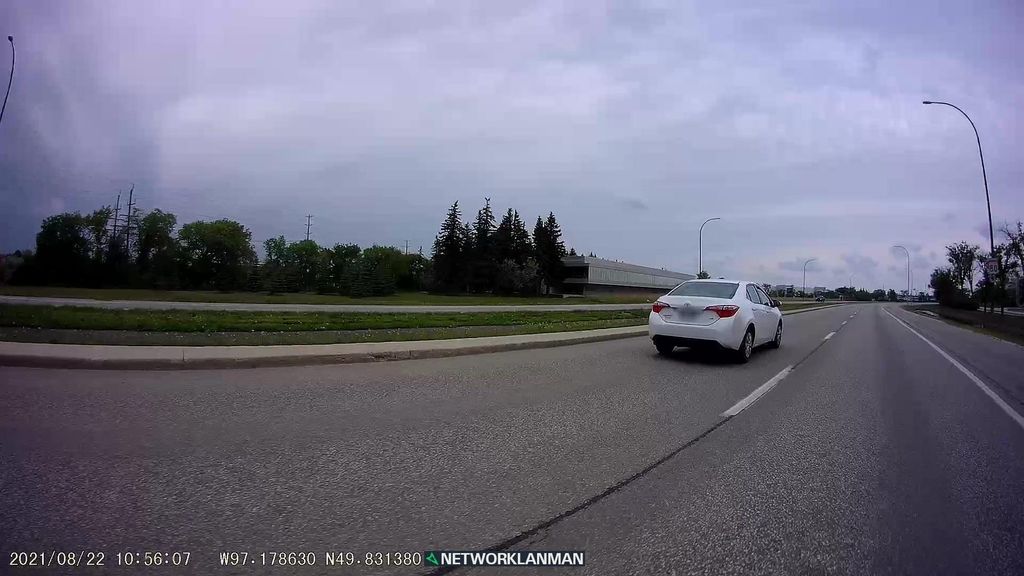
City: winnipeg